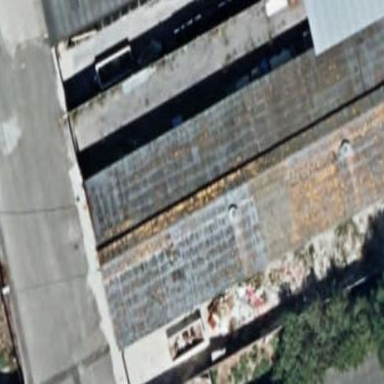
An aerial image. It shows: Industrial building.